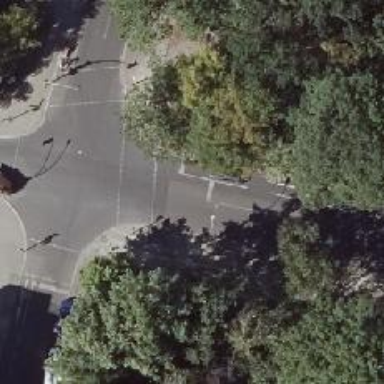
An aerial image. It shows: Road with traffic signals.